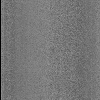
Atmospheric dust classification: dusty